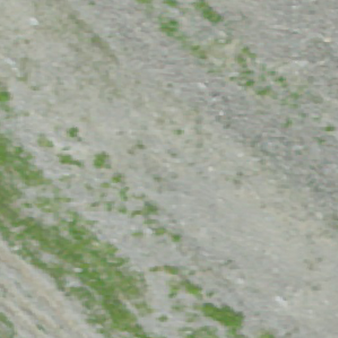
Label: other